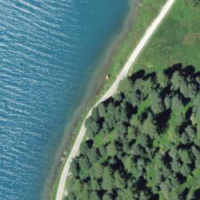
EUNIS habitat code: 14
Species observed at this site:
Angelica sylvestris